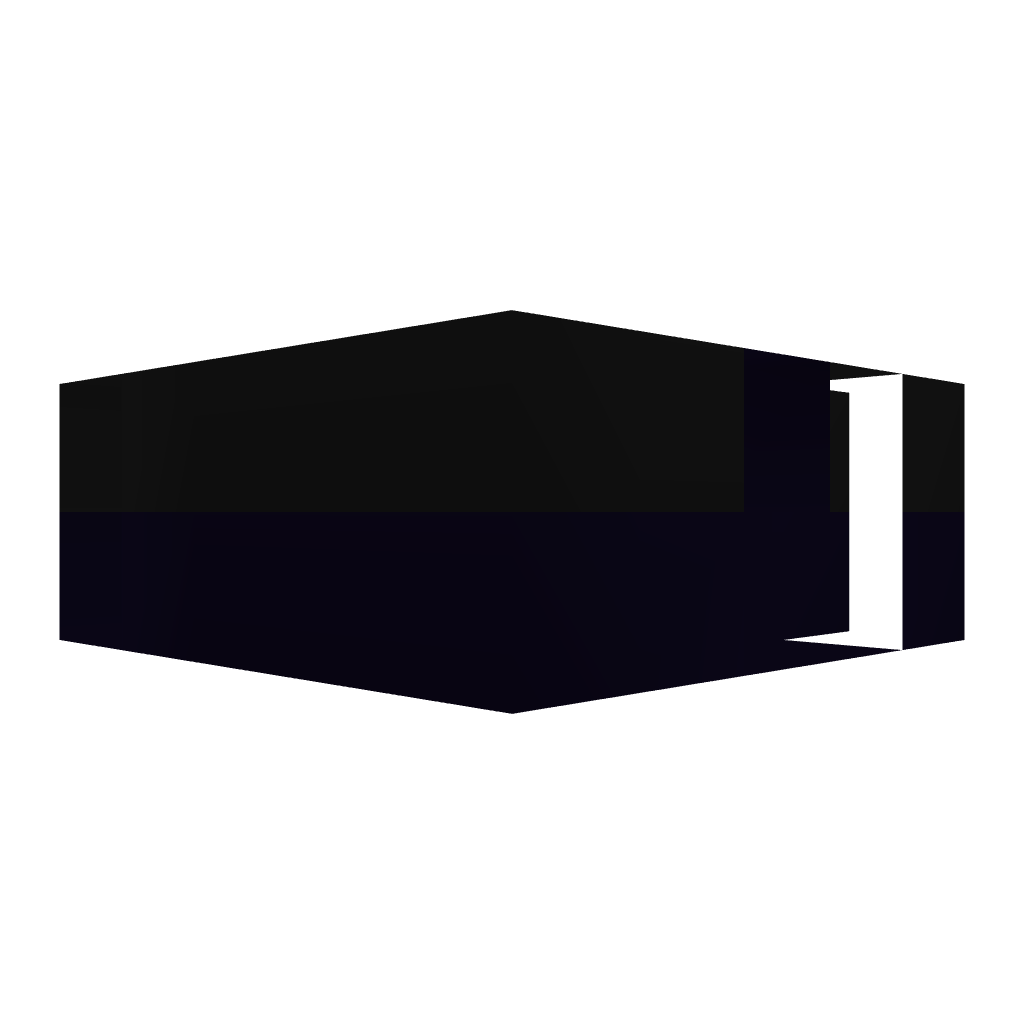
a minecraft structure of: Simple Tnt Jumper